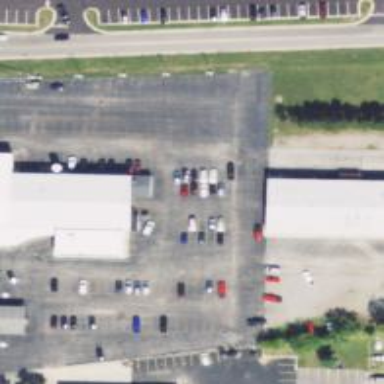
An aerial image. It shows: Shop that sells cars.